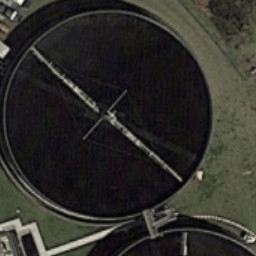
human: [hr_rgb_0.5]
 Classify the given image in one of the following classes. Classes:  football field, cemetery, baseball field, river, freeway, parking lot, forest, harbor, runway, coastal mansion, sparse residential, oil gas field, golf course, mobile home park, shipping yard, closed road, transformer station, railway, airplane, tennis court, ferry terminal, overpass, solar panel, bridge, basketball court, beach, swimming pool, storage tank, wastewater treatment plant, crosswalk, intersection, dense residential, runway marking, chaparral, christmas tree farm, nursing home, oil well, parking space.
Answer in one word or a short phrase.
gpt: wastewater treatment plant